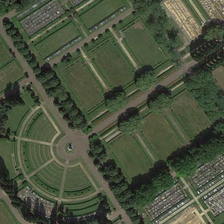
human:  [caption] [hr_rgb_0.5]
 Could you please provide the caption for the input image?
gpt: many green trees are regularly in a square .

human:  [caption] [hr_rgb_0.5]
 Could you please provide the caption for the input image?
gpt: many green trees are regularly in a square .

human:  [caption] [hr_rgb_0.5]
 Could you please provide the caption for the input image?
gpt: many green trees are regularly in a square .

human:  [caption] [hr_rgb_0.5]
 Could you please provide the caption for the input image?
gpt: many green trees are regularly in a square .

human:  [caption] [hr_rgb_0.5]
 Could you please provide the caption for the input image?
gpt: many green trees are regularly in a square .